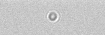
Label: camera_spot